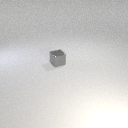
small gray metal cube